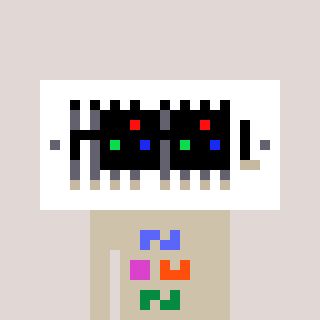
a pixel art character with square black sunglasses, a vent-shaped head and a bege-colored body on a warm background